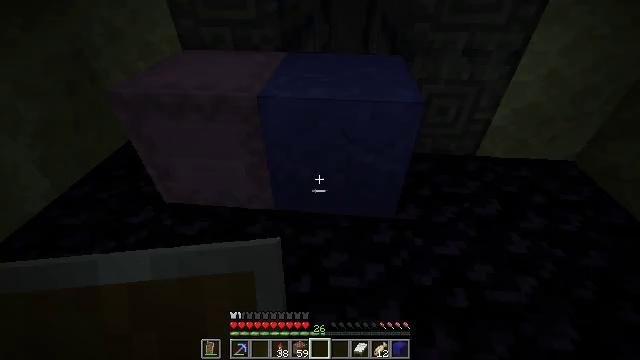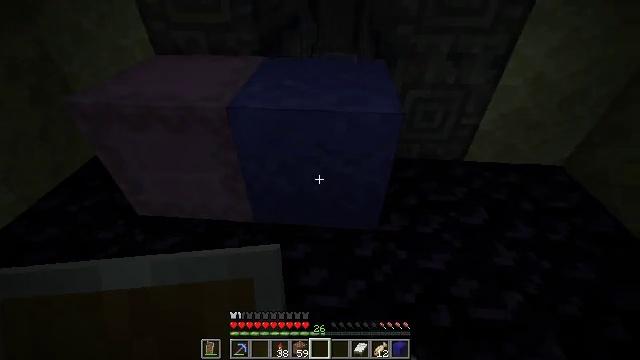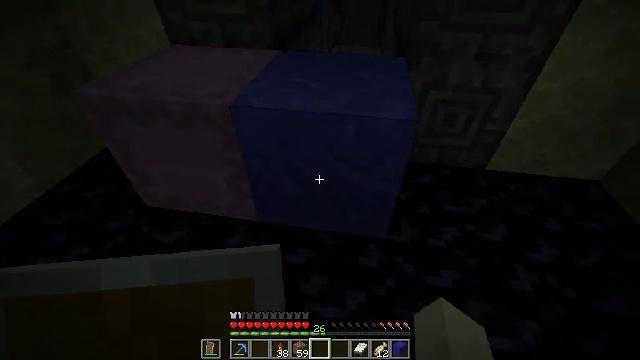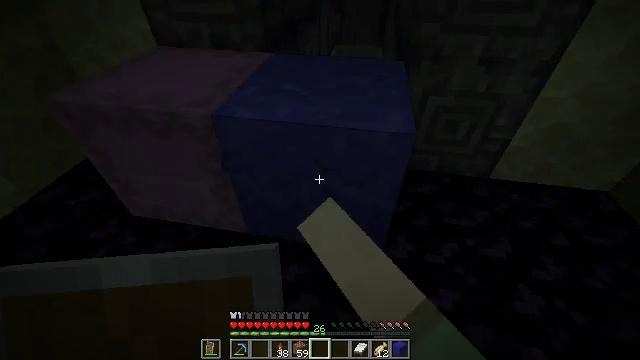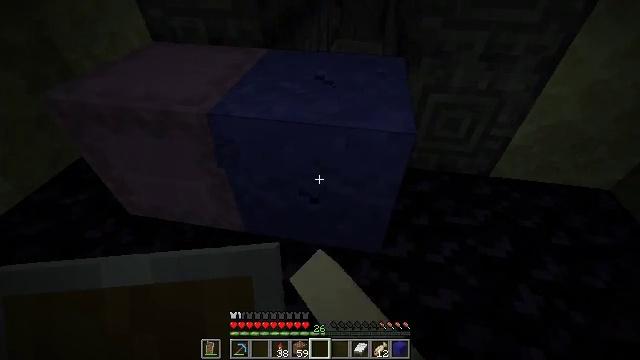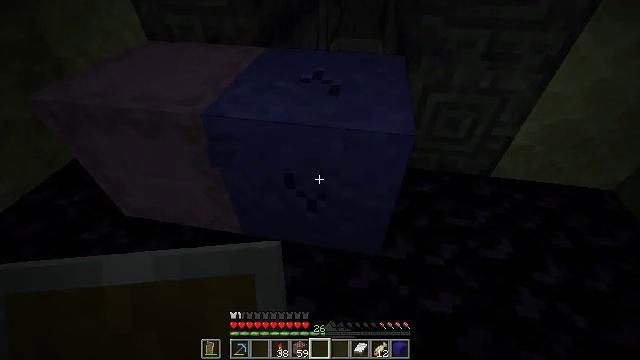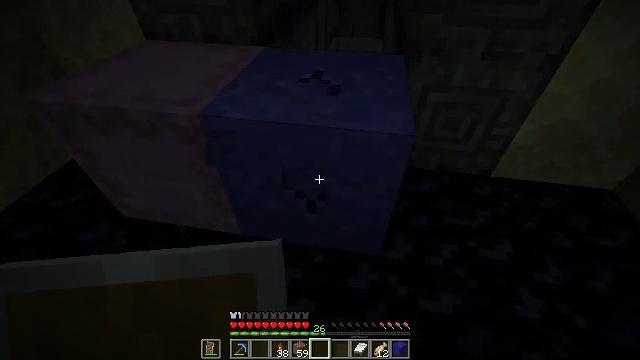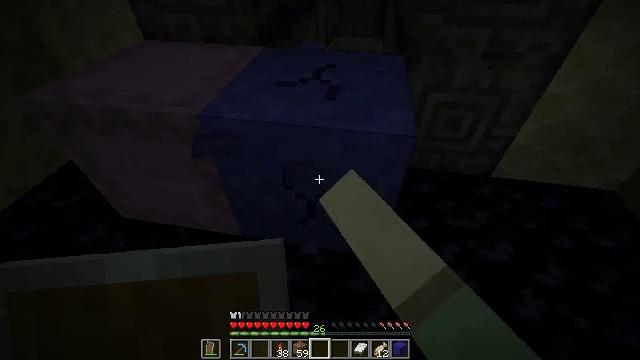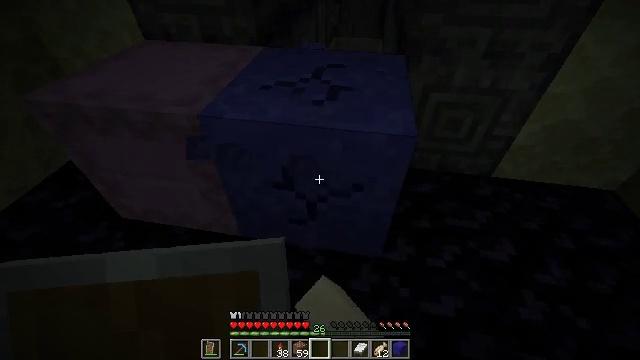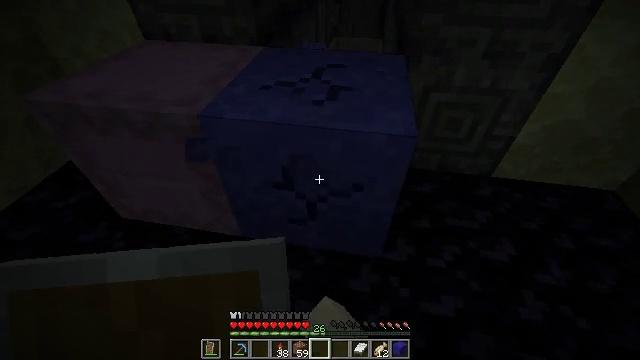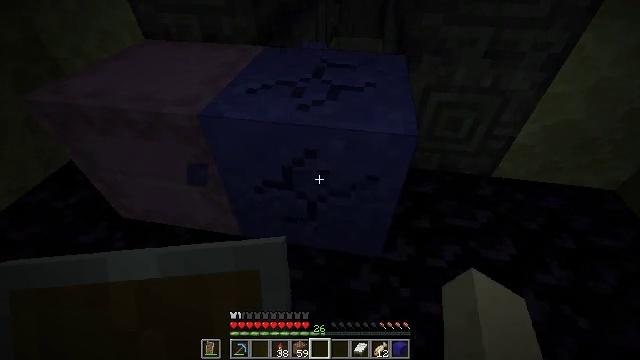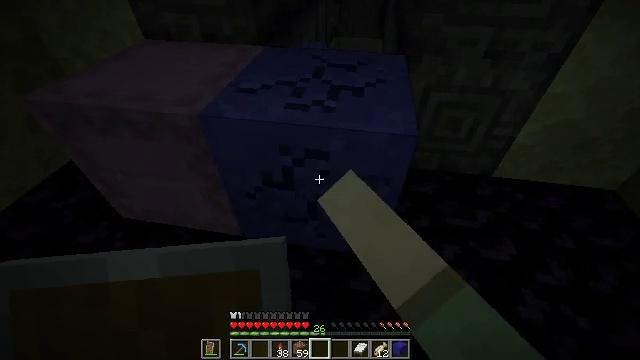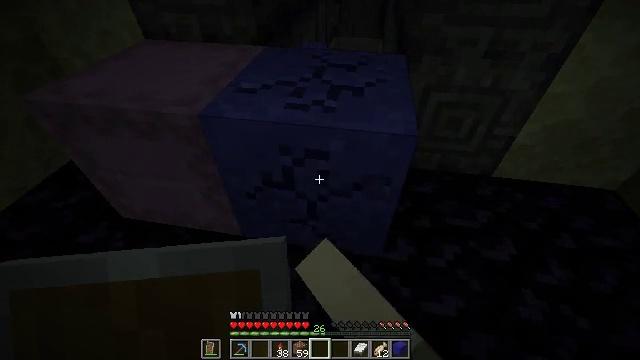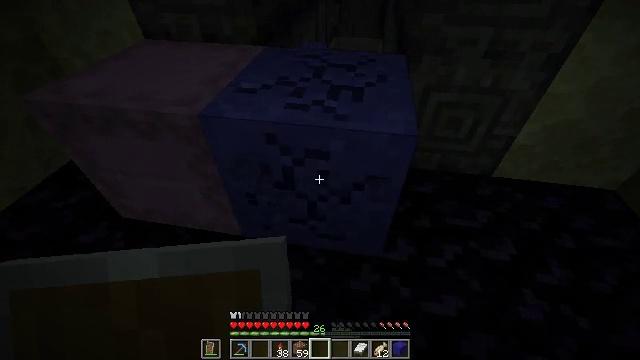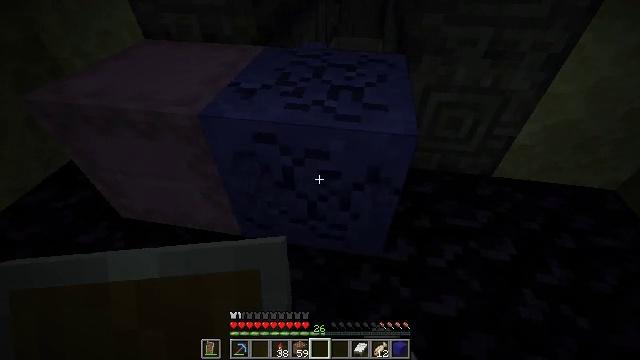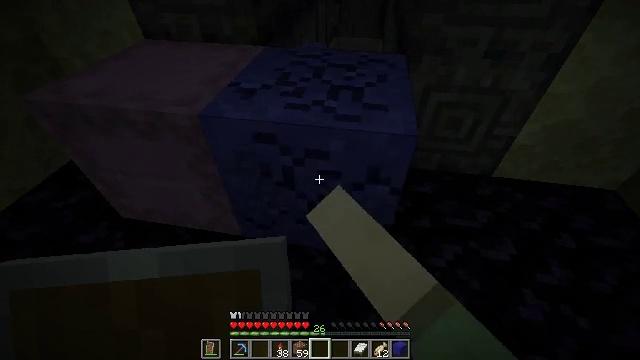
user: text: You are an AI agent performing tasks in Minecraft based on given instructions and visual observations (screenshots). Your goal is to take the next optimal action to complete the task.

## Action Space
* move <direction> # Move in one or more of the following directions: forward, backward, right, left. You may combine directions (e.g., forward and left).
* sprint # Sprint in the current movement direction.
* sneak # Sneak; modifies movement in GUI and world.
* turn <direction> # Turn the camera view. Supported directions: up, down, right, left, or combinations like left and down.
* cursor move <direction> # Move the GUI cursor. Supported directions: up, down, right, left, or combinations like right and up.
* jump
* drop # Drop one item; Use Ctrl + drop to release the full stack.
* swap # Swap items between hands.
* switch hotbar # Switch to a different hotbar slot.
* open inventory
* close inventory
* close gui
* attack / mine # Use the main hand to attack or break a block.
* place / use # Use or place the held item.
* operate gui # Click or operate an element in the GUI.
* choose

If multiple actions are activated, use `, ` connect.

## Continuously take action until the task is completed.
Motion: motion action
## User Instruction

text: Break the blue concrete powder.
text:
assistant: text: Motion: move forward and move right, turn right
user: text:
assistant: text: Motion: move forward, turn left and down, attack / mine
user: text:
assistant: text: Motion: attack / mine
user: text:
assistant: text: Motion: attack / mine
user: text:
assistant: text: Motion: attack / mine
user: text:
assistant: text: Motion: attack / mine
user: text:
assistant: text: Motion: attack / mine
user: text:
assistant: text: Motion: attack / mine
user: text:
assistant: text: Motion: attack / mine
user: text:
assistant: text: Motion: attack / mine
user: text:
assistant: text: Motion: attack / mine
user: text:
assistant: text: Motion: attack / mine
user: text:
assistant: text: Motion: attack / mine
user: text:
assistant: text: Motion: attack / mine
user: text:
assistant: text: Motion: attack / mine
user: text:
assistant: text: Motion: attack / mine
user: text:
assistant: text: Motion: attack / mine
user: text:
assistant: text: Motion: attack / mine
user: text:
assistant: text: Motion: attack / mine
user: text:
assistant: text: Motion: no_op
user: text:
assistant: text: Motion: move forward
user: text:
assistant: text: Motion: no_op